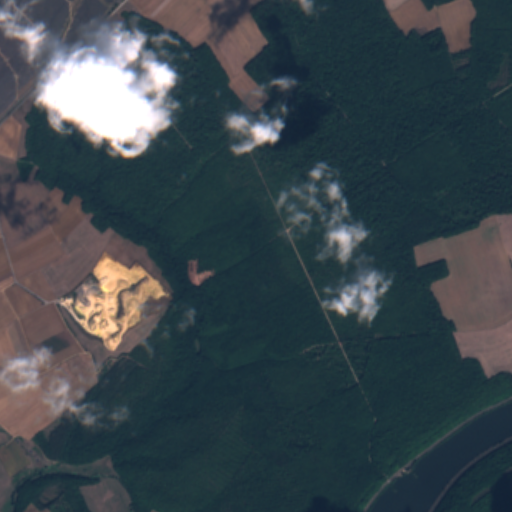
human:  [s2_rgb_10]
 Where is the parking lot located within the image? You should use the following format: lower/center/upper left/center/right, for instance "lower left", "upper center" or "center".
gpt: The parking lot is located in the center left of the image.
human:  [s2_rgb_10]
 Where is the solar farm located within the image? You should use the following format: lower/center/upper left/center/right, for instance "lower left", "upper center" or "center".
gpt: The solar farm is located in the upper left of the image.
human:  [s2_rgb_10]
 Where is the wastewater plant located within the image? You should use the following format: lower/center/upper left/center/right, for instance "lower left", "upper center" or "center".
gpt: The wastewater plant is located in the lower left of the image.
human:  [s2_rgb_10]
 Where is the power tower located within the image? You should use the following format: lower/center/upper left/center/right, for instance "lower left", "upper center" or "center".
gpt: There is no power tower in the image.